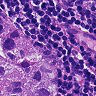
Metastatic tissue present: yes